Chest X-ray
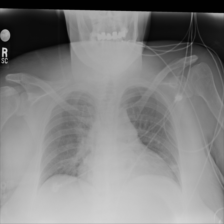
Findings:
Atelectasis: positive
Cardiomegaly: positive
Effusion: negative
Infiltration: negative
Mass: negative
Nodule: negative
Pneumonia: negative
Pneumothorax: negative
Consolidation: negative
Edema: negative
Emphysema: negative
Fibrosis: negative
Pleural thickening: negative
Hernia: negative